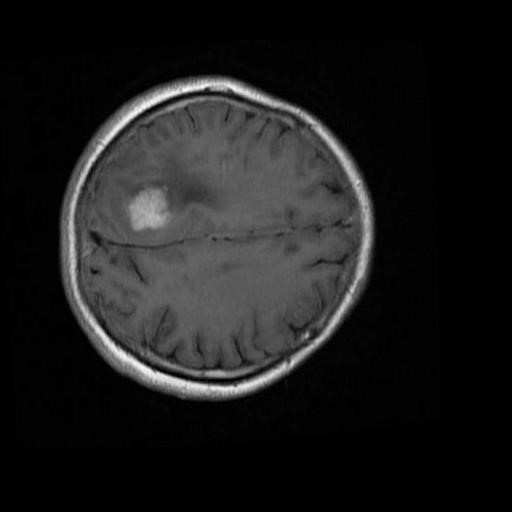
Label: brain_menin